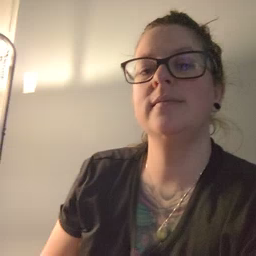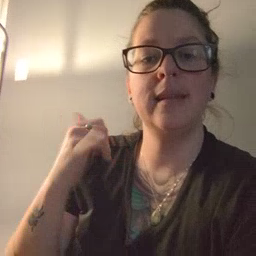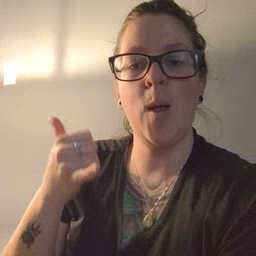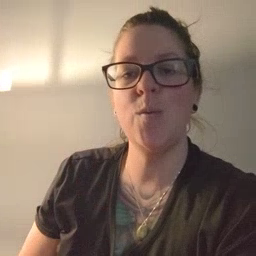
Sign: yellow